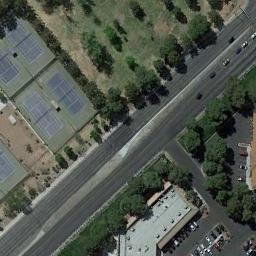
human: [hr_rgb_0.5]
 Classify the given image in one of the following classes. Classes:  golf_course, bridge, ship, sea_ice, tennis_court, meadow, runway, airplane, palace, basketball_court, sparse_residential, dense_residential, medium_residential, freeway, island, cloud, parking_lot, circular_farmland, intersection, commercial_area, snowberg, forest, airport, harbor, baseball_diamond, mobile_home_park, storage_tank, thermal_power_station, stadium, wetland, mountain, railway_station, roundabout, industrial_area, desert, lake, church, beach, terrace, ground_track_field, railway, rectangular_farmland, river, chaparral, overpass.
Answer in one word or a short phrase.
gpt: tennis_court